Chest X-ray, PA view. Patient: 17 years old, sex F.
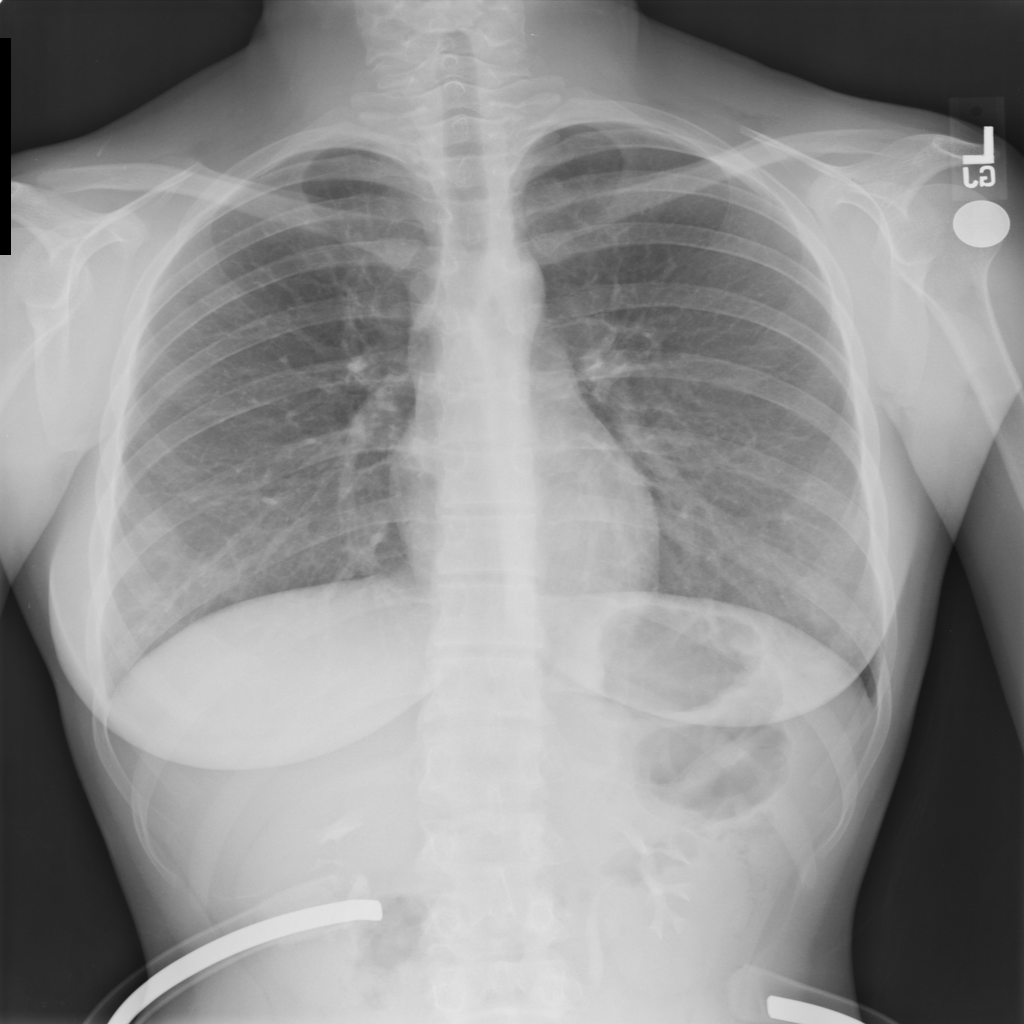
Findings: No Finding